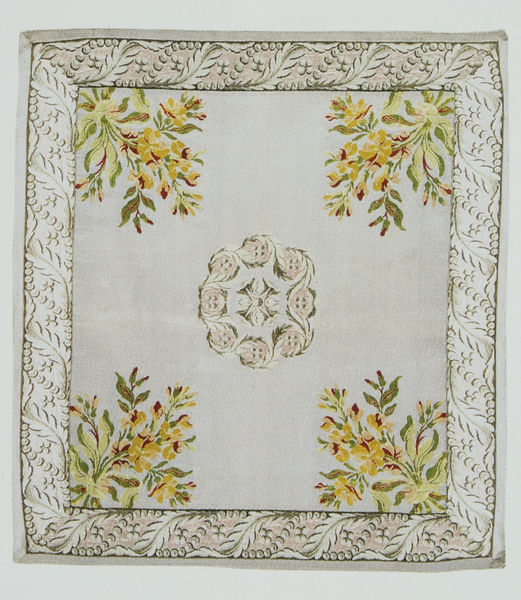
Titel: Hockerbezug Levkojen
Künstler: Atelier Pernon
Standort: St. Petersburg
Institution: Schloss Pawlowsk
Schlagwörter: blätter, weiß, gelb, grün, blume, blumen, braun, bunt, grau, hell, mitte, orange, schwarz, zeichnung, blüte, blüten, gras, rose, rot, tuch, beige, malerei, muster, ornament, teppich, rahmen, spitze, teller, tischdecke, tischtuch, zweige, bestickt, stickerei, stoff, decke, saum, blatt, girlande, pflanze, pflanzen, perlen, rosa, seide, kreis, rund, stock, ranken, trauben, ecke, leiste, rand, kissen, dekoration, bordüre, handarbeit, detail, symmetrie, dekor, floral, ornamente, verzierung, wandmalerei, strauss, stuck, blumenstrauss, sträuße, deckchen, wei, porzellan, rechteck, zweig, symmetrisch, beeren, druck, loch, kugeln, entwurf, stängel, ranke, ecken, geometrisch, taschentuch, schnörkel, putz, rosette, fresken, grpn, zentrum, viereckig, deckengemälde, fresko, gestickt, borde, textil, kissenbezug, geometrie, quadrat, viereck, quadratisch, perlstab, deckenmalerei, stick, karree, lochstickerei, überzug, organza, schlaufen, kreuzstich, lochmuster, textilie, file, prnament, trompe lóeille, gelb grün, trompe-l'oeil, stickereo, tafeltuch